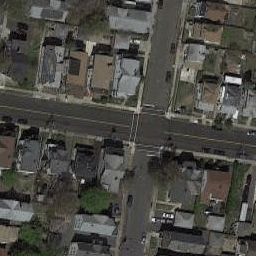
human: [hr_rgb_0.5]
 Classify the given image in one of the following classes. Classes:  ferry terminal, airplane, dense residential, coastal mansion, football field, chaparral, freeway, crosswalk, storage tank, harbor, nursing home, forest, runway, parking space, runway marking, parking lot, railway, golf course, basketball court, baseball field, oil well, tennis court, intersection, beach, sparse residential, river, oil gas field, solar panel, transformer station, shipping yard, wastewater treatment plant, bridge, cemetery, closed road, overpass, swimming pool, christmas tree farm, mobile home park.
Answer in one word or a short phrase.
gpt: intersection